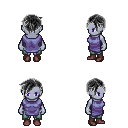
a pixel art fantasy rpg character, female body template, dark elf, purple skin, chain tabard jacket, teal pants, gray pixie cut hairstyle, maroon shoes, four views (front, back, left, right), 2x2 character sprite sheet, small pixel art, hard edges, no anti-aliasing